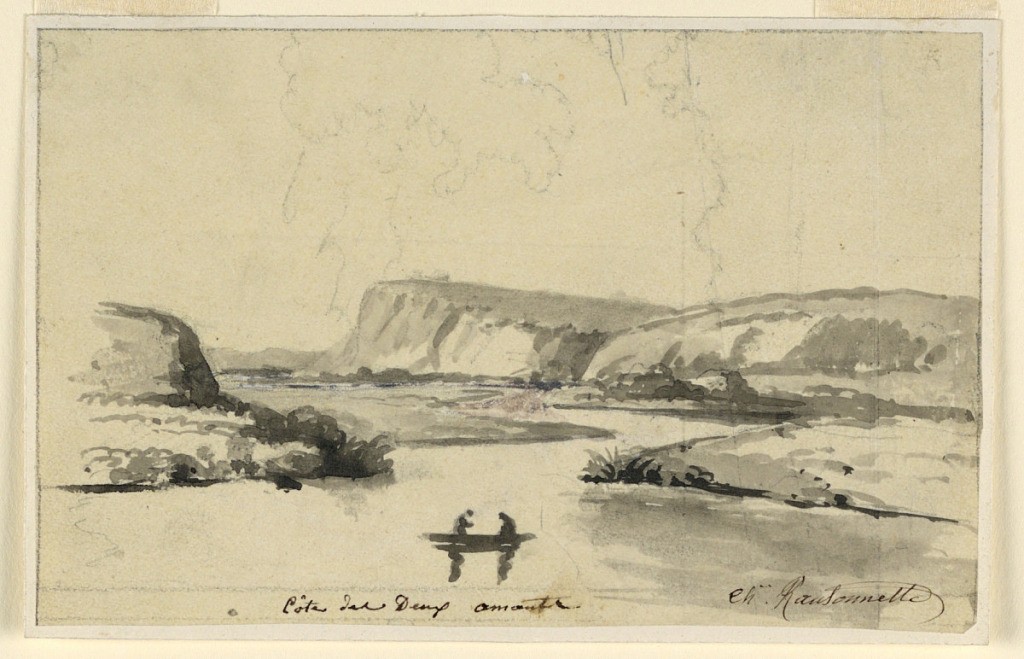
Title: View at a Hillside Called Côte des Deux-Amants, near Amfreville-sous-les Mants [Eure]
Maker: Charles Nicolas Ransonnette, French, 1793 - 1877
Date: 1825–1840
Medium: Black crayon, brush and wash on tissue paper
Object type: Drawing
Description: The flowing of the Andelle River in to the Seine is shown in the first plane. A boat with two praying people is in the center. The valley of the Andelle is seen in the background, left. Caption in center, below. Lines of squaring. Framing crayon line.